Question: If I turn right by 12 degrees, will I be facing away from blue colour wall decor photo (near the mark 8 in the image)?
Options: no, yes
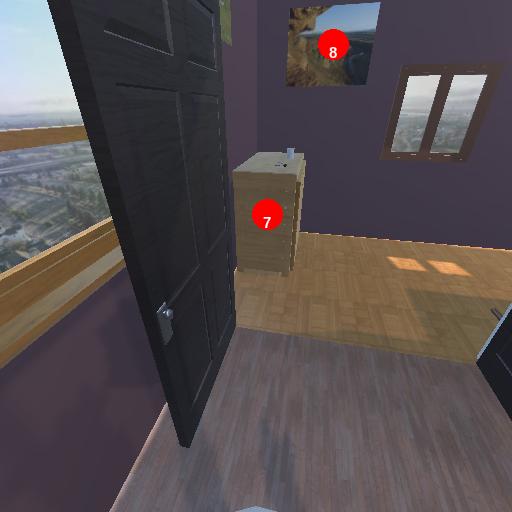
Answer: no